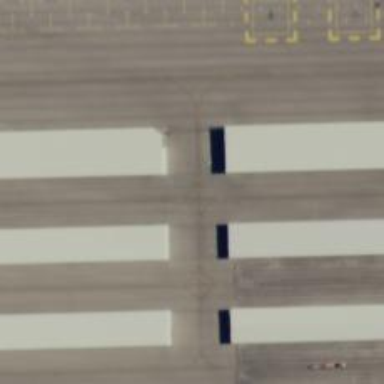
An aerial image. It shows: Image of taxiway at airport.